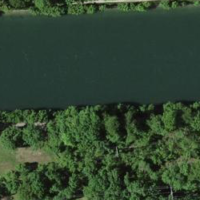
EUNIS habitat code: 15
Species observed at this site:
Rhamnus cathartica
Prunus padus